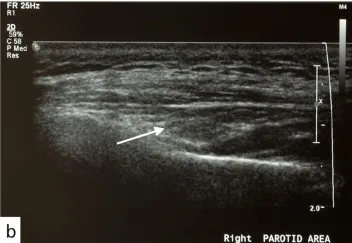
Ultrasonography of normal and missing right and left parotid and submandibular salivary glands. C) Ultrasonography of missing left parotid gland. And images with missing salivary glands.
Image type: radiology (ultrasound)